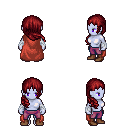
a pixel art fantasy rpg character, female body template, dark elf, purple skin, maroon cape, magenta pants, brunette right-swept hairstyle, white cloth bandages, brown shoes, four views (front, back, left, right), 2x2 character sprite sheet, small pixel art, hard edges, no anti-aliasing